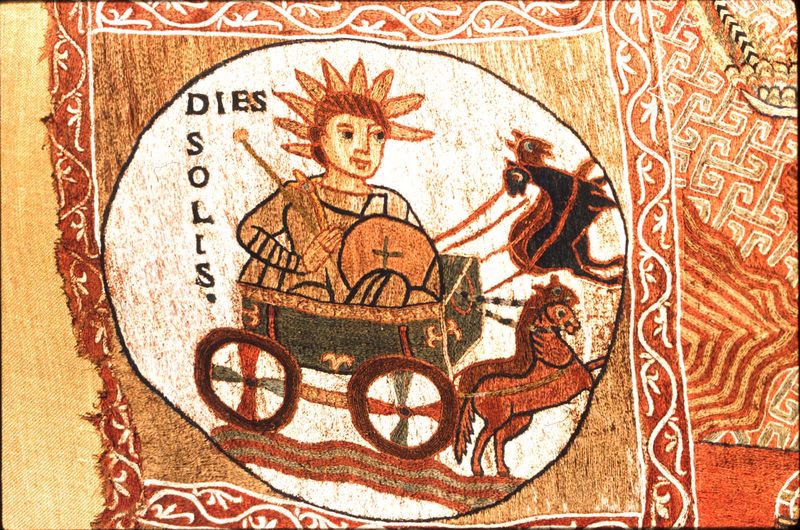
Titel: Wandteppich mit der Schöpfungsgeschichte, Tapiz de la Creación
Standort: Gerona, Kathedrale (EU - E)
Schlagwörter: gott, mann, weiß, grün, braun, orange, rot, tuch, weg, muster, ornament, teppich, sonne, bestickt, gold, stickerei, stoff, krone, karren, kreis, pferd, pferde, räder, ranken, zügel, schrift, kutsche, speichen, rad, wagen, kaiser, könig, foto, schild, medaillon, glaube, kreuz, religion, strahlen, christus, mittelalter, sonnenstrahlen, heiliger, macht, gewebe, sonnengott, sonnenwagen, textil, ornamentik, gewebt, quadrat, zepter, sonnentag, helios, weberei, strahlenkranz, buchmalerei, triumphwagen, textilie, konstantin, vierspänner, gewoben, terra, solis, römischer kaiser, spätantike, dies solis, dies, peferdewagen, schicld, sol invictus